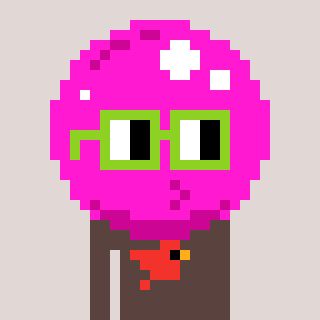
a pixel art character with square light green glasses, a bubblegum-shaped head and a darkbrown-colored body on a warm background